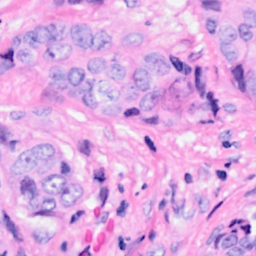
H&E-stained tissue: Breast